Field crop: maize
Growth stage: 1
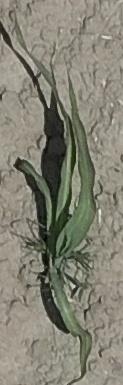
Species: sorghum